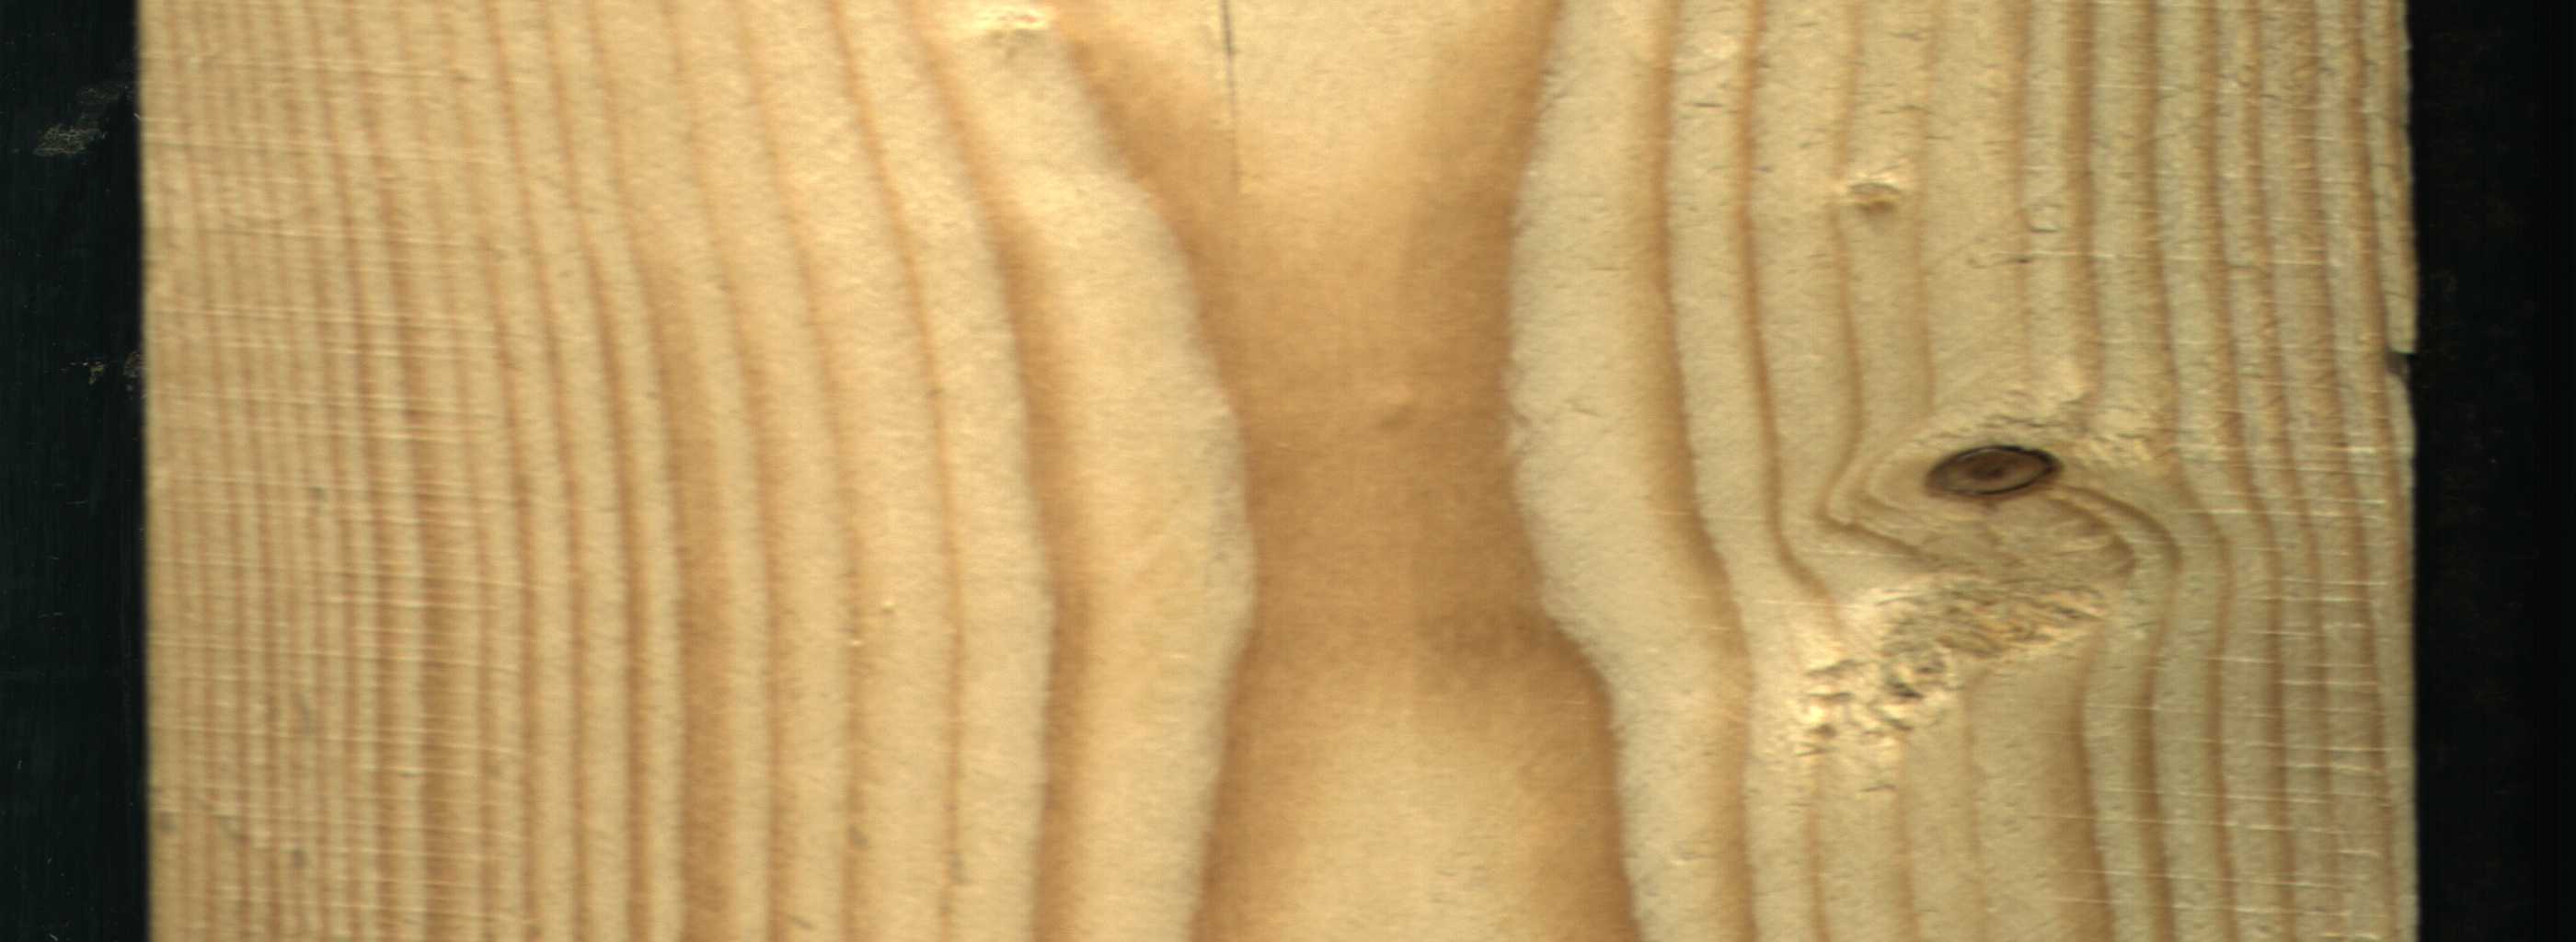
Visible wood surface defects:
Dead_Knot